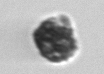
Label: coccolithophorid